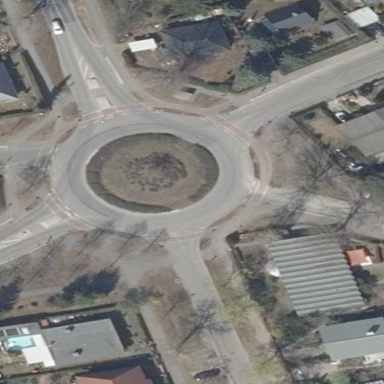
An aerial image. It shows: Tertiary road with asphalt surface leading to roundabout junction.